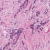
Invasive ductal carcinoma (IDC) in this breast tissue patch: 1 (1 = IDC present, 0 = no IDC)